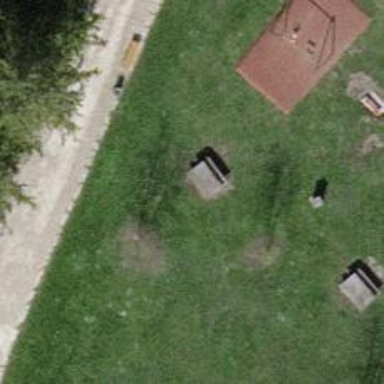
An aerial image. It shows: Picnic table located in leisure land area.